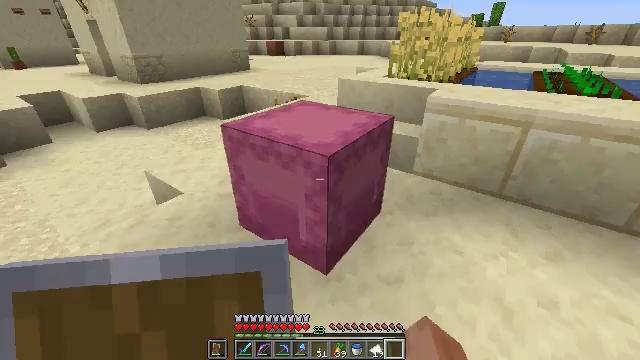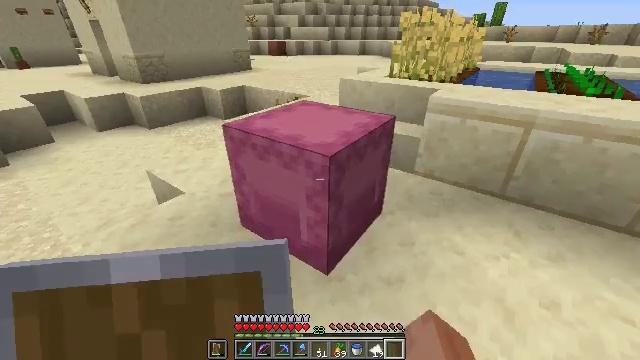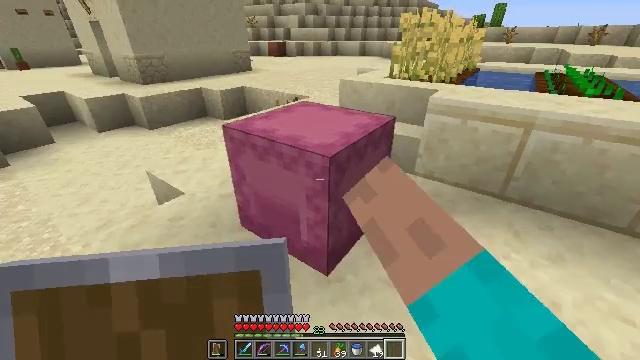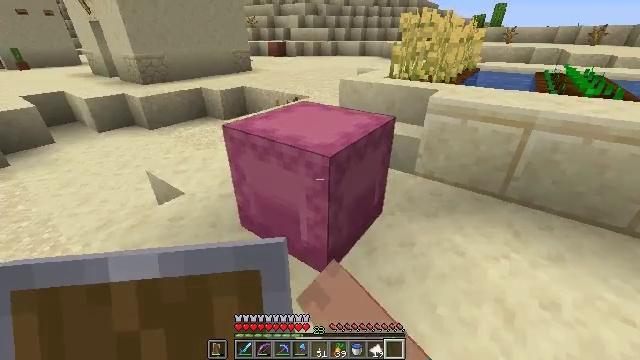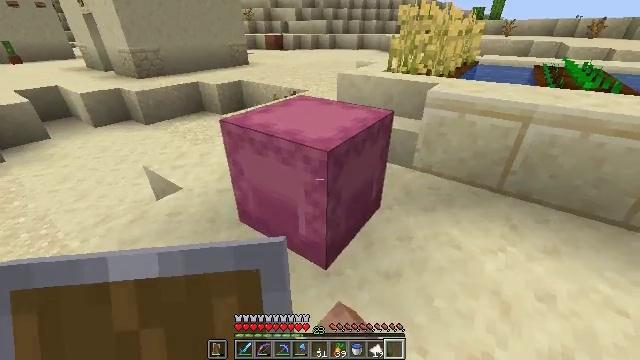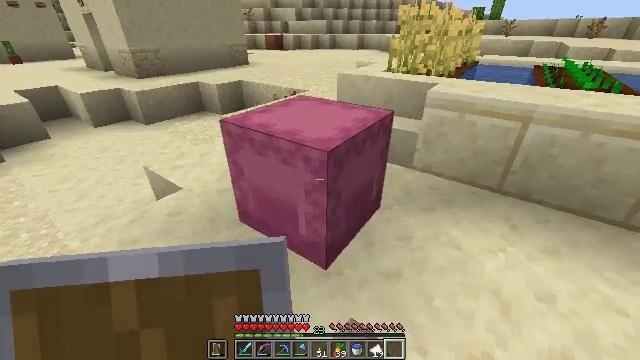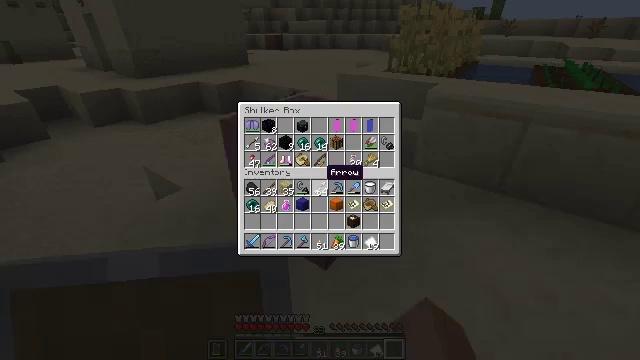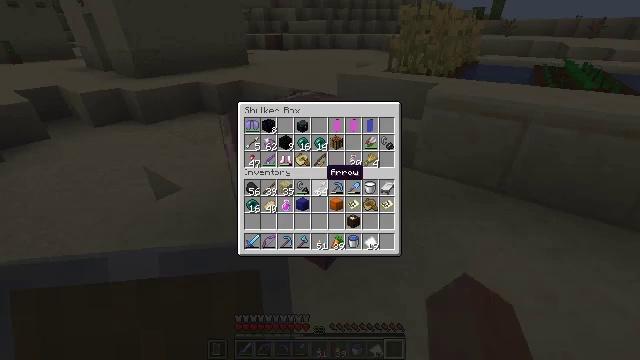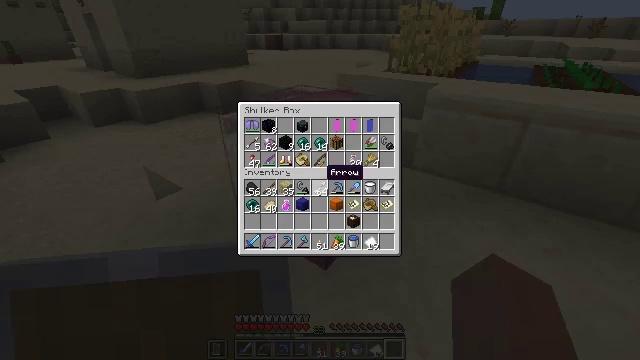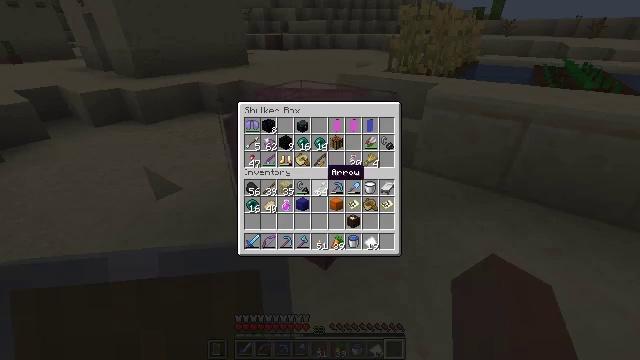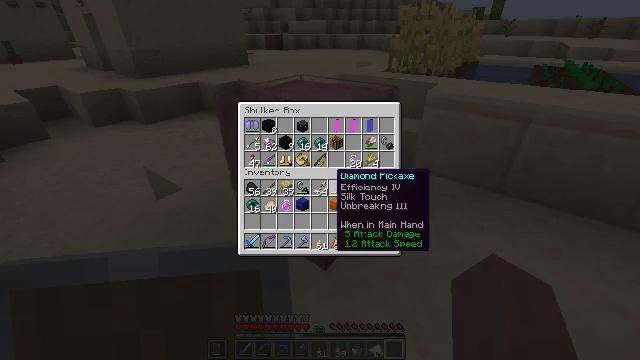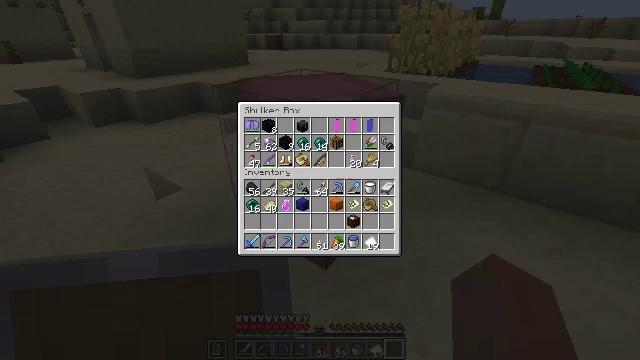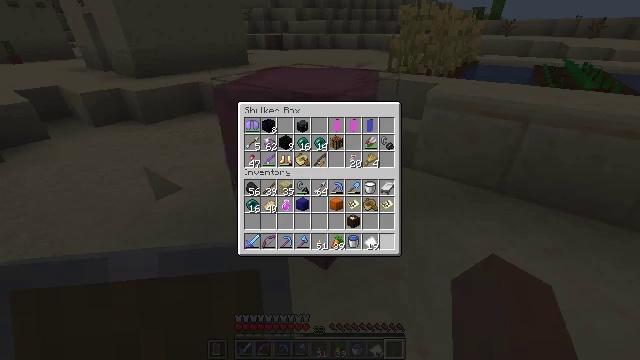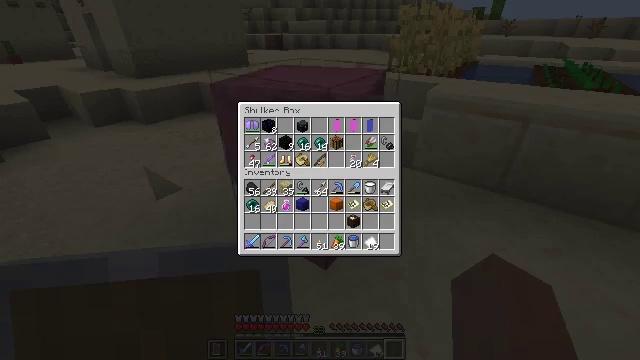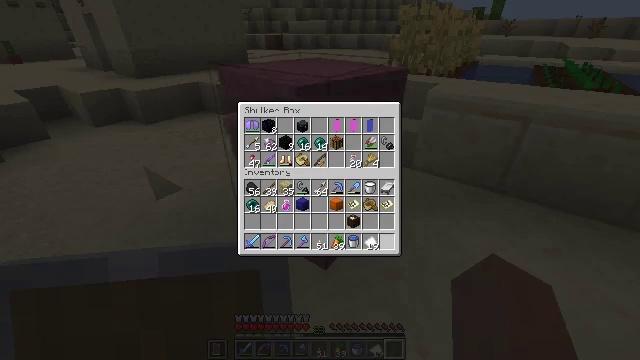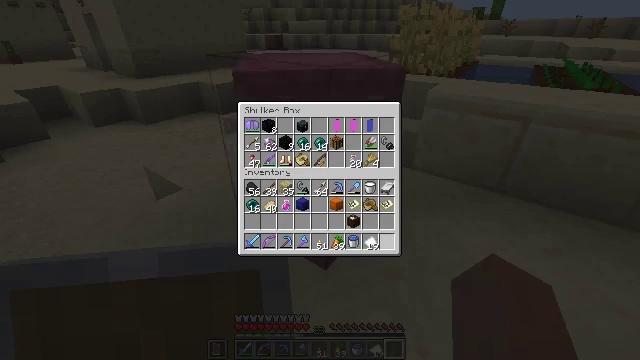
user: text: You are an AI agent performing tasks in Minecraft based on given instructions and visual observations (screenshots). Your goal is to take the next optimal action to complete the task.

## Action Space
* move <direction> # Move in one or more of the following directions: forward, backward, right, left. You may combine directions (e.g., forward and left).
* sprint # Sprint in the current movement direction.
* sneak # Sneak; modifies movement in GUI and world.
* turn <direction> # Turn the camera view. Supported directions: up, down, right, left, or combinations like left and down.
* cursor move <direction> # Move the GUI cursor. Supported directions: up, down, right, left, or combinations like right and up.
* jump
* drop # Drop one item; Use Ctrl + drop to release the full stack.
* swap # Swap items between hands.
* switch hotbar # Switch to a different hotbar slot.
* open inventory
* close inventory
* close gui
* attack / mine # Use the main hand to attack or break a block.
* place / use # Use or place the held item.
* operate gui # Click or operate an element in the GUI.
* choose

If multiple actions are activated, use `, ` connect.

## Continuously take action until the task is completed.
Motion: motion action
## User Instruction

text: Mine the pink shulker box.
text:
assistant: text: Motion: use / place
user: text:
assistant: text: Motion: no_op
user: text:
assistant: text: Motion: no_op
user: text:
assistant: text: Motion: turn down
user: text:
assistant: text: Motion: no_op
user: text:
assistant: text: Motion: open gui
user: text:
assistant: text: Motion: no_op
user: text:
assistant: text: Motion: no_op
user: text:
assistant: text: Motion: no_op
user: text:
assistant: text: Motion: cursor move right
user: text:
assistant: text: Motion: sneak, cursor move right and down
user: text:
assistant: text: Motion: sneak, cursor move right and down
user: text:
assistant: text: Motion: sneak, cursor move right and up
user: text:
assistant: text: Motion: sneak, cursor move left and down
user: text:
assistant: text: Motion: sneak
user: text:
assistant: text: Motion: sneak
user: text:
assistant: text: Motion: sneak, cursor move right and up
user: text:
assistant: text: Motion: sneak
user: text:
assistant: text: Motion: sneak, cursor move left and down
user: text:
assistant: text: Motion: sneak
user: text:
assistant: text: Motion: sneak, operate gui
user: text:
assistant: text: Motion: sneak
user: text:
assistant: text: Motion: sneak
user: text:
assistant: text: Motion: sneak, cursor move right and up
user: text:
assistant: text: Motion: sneak
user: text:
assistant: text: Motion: sneak
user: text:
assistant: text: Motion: sneak, cursor move left and down
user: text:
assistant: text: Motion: sneak
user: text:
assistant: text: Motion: sneak, cursor move right and up
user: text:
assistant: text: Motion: sneak, operate gui